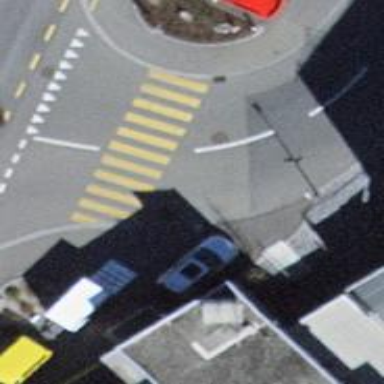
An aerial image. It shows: Marked crossing on the road with clear markings.